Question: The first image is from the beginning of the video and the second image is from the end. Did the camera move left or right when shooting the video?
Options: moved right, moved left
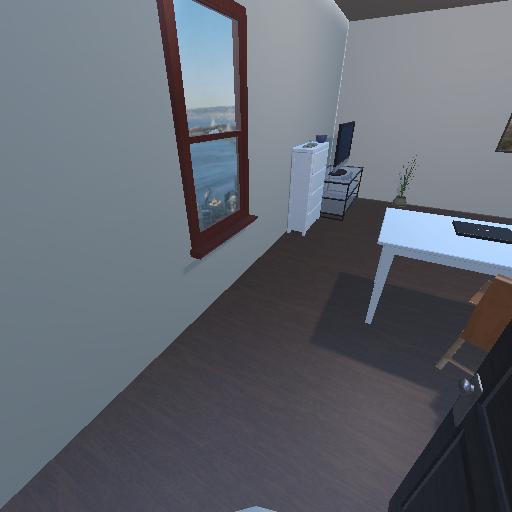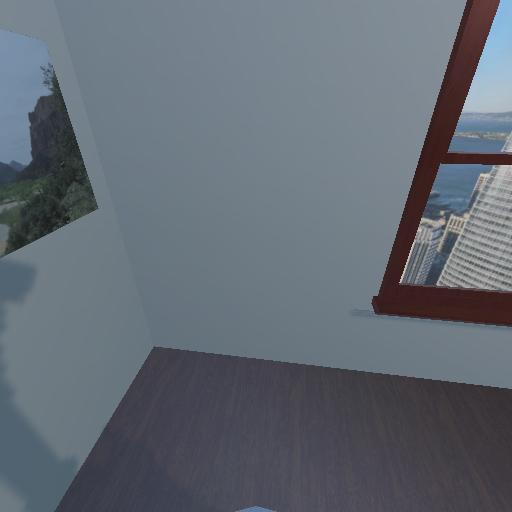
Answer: moved right